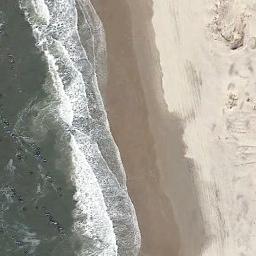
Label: beach